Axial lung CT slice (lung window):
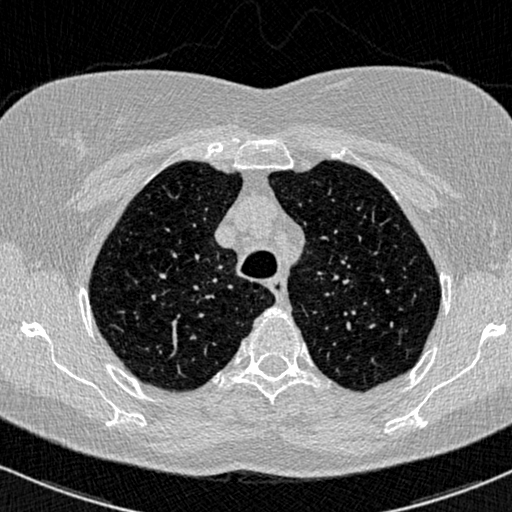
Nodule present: no